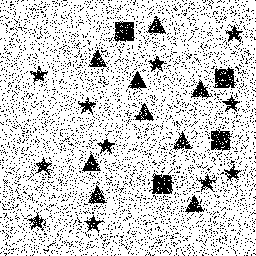
Squares: 4
Triangles: 9
Stars: 11
Total shapes: 24